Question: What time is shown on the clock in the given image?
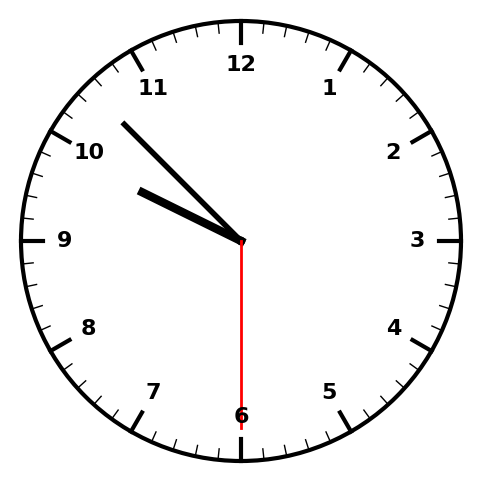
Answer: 09:52:30